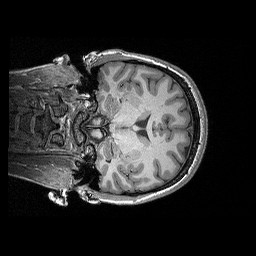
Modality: T1w
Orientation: coronal
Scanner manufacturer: siemens
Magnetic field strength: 3 T
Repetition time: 2.3 s
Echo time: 0.00298 s